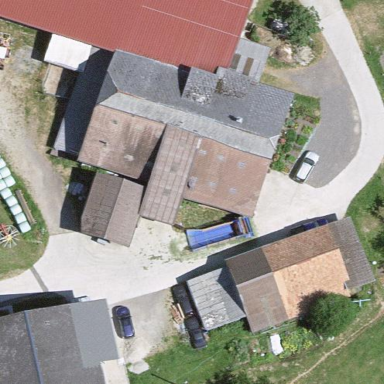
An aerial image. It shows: Farmyard area.